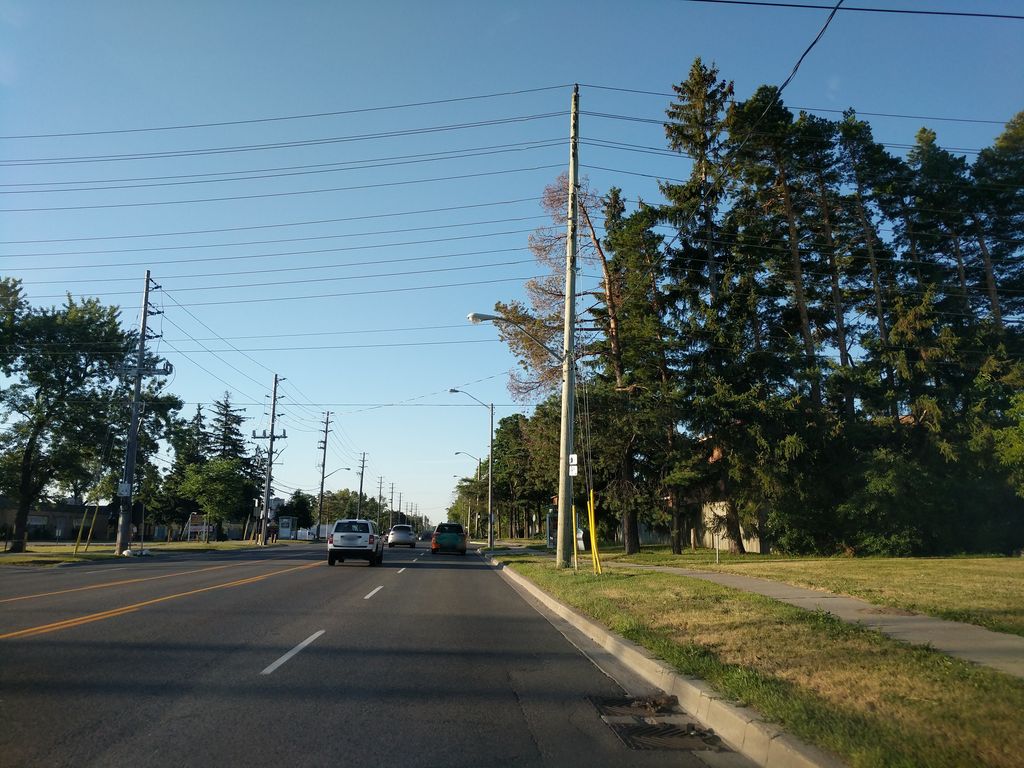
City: toronto